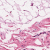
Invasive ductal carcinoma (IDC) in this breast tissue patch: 0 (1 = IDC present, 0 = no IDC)